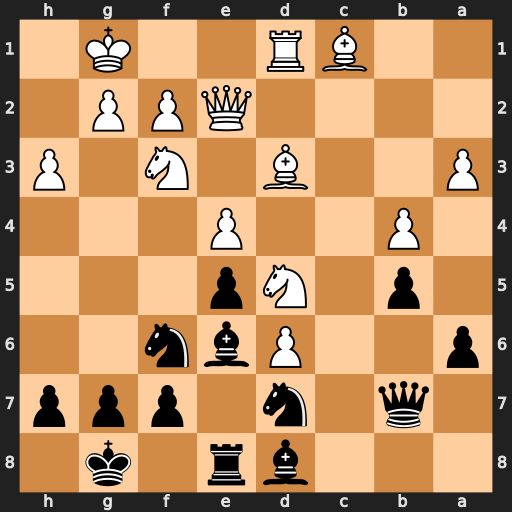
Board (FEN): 3br1k1/1q1n1ppp/p2Pbn2/1p1Np3/1P2P3/P2B1N1P/4QPP1/2BR2K1
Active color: b
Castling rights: -
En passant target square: -
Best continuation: Bxd5 exd5 e4 Bb1 exf3